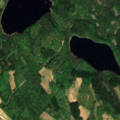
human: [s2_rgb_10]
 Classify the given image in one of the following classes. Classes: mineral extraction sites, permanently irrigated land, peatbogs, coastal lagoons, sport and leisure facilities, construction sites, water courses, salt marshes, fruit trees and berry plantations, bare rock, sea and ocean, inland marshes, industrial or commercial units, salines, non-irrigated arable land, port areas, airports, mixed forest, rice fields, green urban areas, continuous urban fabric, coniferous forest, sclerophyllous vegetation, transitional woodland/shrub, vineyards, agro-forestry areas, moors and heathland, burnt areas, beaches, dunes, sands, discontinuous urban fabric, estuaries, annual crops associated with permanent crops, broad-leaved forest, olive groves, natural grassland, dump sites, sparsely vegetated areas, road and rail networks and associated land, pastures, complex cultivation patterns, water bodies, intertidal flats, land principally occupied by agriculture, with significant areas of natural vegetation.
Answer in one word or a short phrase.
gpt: broad-leaved forest, coniferous forest, mixed forest, transitional woodland/shrub